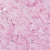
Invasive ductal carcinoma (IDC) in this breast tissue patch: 0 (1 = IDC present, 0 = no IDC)